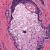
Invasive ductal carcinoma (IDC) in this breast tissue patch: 0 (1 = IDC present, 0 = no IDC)